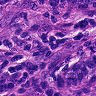
Metastatic tissue present: yes